Interaction volume radius: 5 \u00c5
Interaction volume height: 15 \u00c5
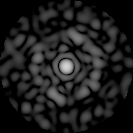
Disorder parameter: 0.8493